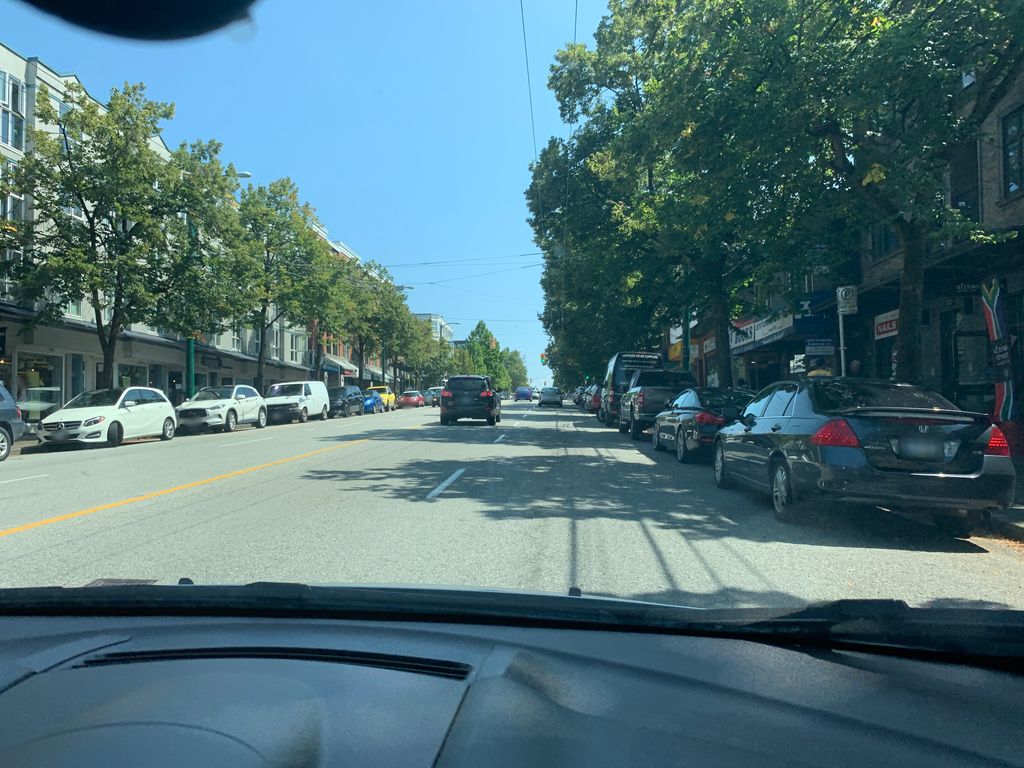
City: vancouver